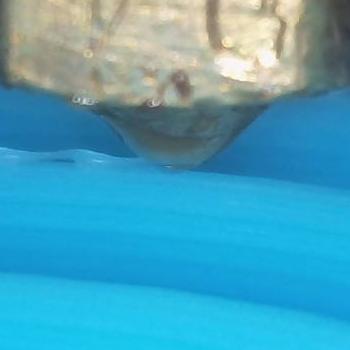
Flow rate: 35%